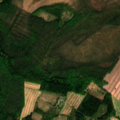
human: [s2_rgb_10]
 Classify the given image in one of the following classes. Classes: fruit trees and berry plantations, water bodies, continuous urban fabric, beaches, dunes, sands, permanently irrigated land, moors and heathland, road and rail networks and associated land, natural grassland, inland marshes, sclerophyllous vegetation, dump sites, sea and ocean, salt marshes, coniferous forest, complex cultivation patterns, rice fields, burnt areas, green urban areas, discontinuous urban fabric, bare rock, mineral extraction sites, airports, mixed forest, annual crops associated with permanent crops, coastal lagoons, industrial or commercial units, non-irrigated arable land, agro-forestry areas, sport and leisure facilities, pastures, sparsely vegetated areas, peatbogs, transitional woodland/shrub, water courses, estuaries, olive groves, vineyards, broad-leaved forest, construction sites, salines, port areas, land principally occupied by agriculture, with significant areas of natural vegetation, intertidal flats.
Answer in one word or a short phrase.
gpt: coniferous forest, mixed forest, transitional woodland/shrub